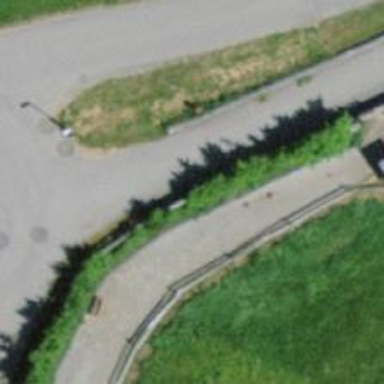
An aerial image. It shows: Bollard.